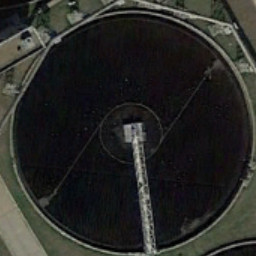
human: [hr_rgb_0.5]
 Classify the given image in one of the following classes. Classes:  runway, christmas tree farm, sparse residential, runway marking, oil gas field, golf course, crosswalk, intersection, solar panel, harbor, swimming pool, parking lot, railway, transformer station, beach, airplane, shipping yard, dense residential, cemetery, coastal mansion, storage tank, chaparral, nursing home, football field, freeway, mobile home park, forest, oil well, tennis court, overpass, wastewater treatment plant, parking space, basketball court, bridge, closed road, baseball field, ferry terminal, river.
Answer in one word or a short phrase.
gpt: wastewater treatment plant